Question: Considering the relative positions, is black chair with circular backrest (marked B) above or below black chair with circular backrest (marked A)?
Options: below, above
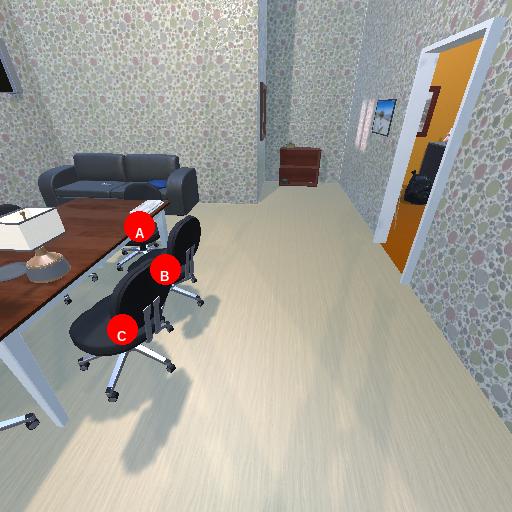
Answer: below